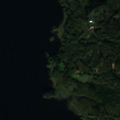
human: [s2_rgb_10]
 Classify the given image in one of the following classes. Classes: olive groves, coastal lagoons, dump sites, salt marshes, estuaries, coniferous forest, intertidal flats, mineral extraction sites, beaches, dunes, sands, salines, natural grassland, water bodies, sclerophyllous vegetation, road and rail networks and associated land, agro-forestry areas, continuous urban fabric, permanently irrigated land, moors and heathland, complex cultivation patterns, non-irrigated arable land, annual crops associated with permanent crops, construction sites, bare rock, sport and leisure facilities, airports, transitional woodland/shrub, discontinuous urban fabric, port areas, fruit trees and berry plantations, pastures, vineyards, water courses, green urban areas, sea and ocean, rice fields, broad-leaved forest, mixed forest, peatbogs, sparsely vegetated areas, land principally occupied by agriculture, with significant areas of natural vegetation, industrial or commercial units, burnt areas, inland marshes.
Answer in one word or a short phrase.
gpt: broad-leaved forest, mixed forest, water bodies